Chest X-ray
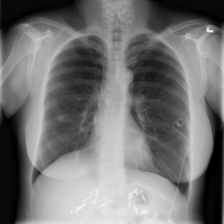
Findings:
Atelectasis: negative
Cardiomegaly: negative
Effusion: negative
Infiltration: negative
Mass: negative
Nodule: positive
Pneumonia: negative
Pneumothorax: positive
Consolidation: negative
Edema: negative
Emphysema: negative
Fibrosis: negative
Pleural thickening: negative
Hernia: negative